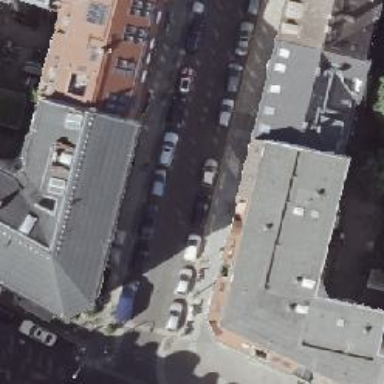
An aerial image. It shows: Parallel parking lane.